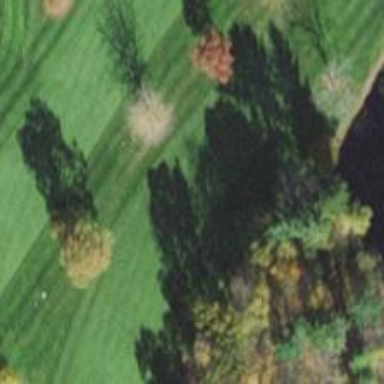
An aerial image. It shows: Golf hole.